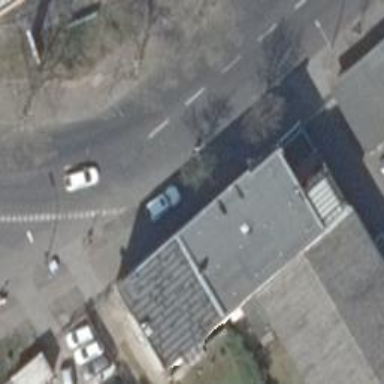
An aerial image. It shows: Beauty shop.